Question: Count the number of objects in the diagram.
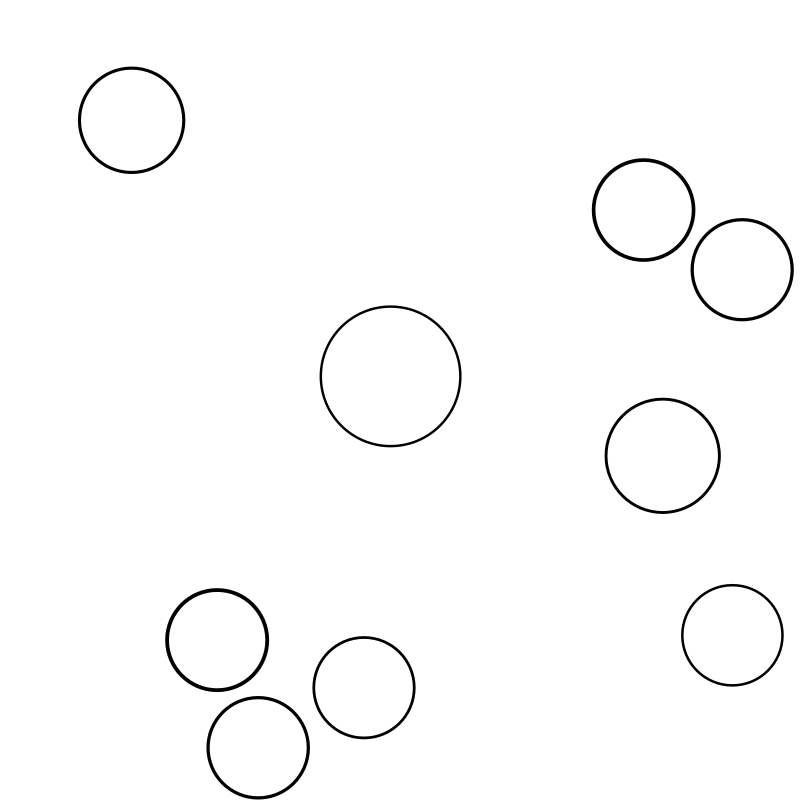
Answer: 9